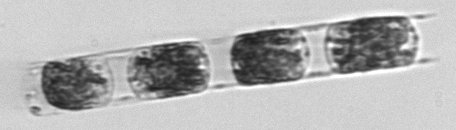
Label: Hemiaulus